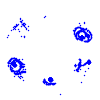
Particle: kaon